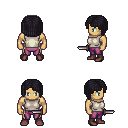
a pixel art fantasy rpg character, male body template, human, tanned skin, white sleeveless shirt, magenta pants, raven pageboy hairstyle, maroon shoes, dagger, four views (front, back, left, right), 2x2 character sprite sheet, small pixel art, hard edges, no anti-aliasing